Question: I am creating a migration in Laravel with the following function:
'''
public function up()
{
Schema::create('translate_item', function(Blueprint $table)
{
$table->increments('id');
$table->integer('lesson_id');
$table->text('lang_1');
$table->text('lang_2');
$table->timestamps();
});
}
'''
The above creates the text fields as primary unique index as shown below:

Can anyone tell why this is happenning and how to create text fields without making it primary index?
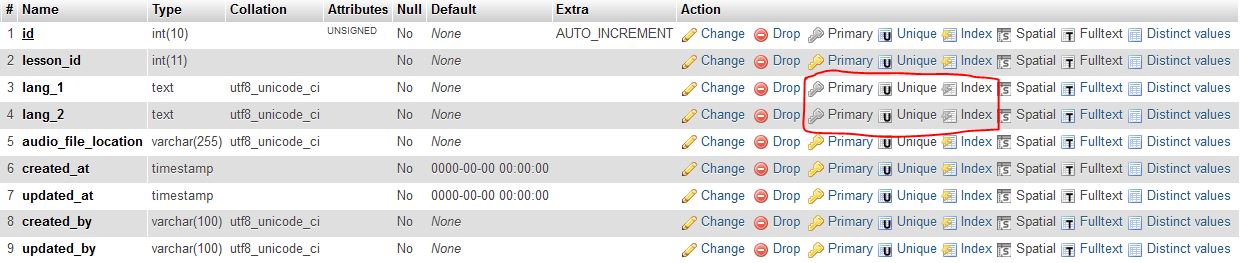
Answer: In fact they aren't created as primary key nor with unique index.
It maybe it. The fields are greyed out, because that's how phpMyAdmin displays columns you can't make primary key or unique.
No need to worry. 'text()' does nothing you wouldn't expect.